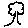
Label: tree